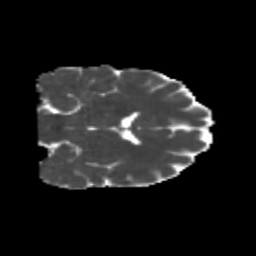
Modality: MD
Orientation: coronal
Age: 25
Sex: male
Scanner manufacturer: siemens
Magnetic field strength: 3 T
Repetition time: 1.8 s
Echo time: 0.07 s